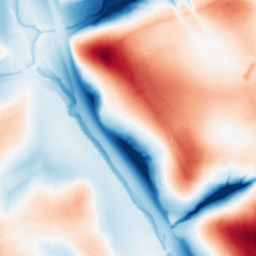
Category: trend_removal
Decomposition family: local_polynomial
Decomposition parameters: window_size: 101
degree: 1
Upsampling method: quintic
Upsampling parameters: scale: 2
Upsampling scale: 2